Interaction volume radius: 5 \u00c5
Interaction volume height: 20 \u00c5
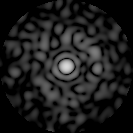
Disorder parameter: 0.8523